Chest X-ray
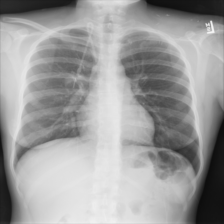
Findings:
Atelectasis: negative
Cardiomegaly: negative
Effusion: negative
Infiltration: negative
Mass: negative
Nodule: negative
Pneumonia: negative
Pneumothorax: negative
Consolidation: negative
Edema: negative
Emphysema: negative
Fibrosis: negative
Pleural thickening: negative
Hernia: negative